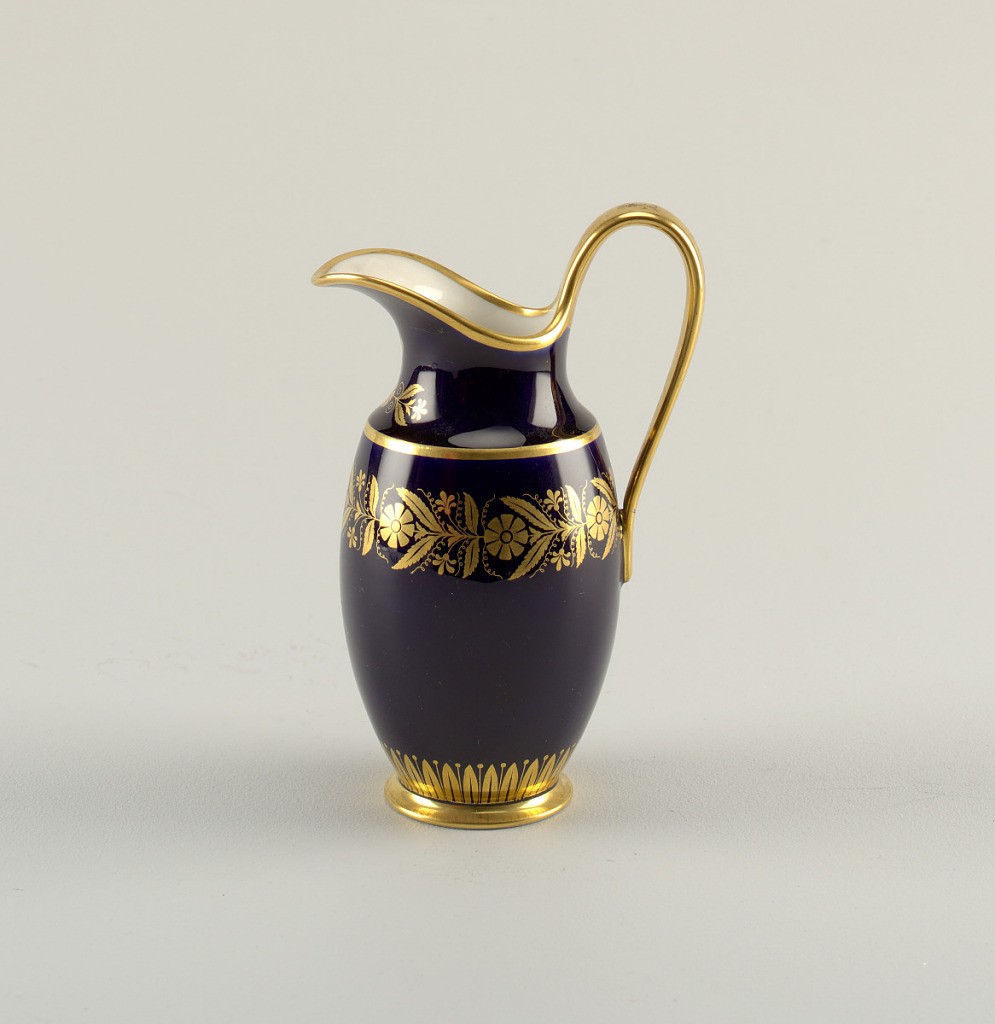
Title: Ewer
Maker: Sèvres Porcelain Manufactory, French, established 1756
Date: ca. 1858
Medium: hard paste porcelain, vitreous enamel, gold
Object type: ewer
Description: Tall ovoid body on cavetto foot. Neck, with wide, open spout and looped, high strap handle. Blue du Roi ground, with conventionalized flower garland in gold on body. Foot, edges and handle gilded.